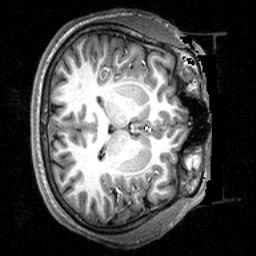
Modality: T1w
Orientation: axial
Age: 20
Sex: female